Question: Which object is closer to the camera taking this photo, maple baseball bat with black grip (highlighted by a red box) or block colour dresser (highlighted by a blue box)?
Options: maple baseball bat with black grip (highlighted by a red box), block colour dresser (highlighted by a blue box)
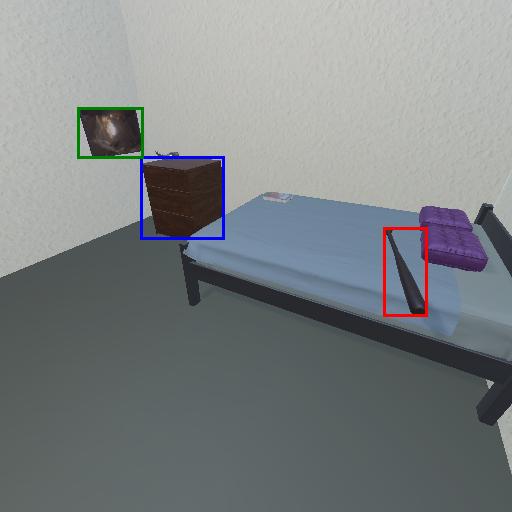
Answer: maple baseball bat with black grip (highlighted by a red box)